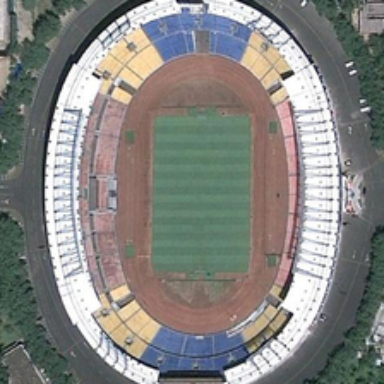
There is a broad road outside the stadium .